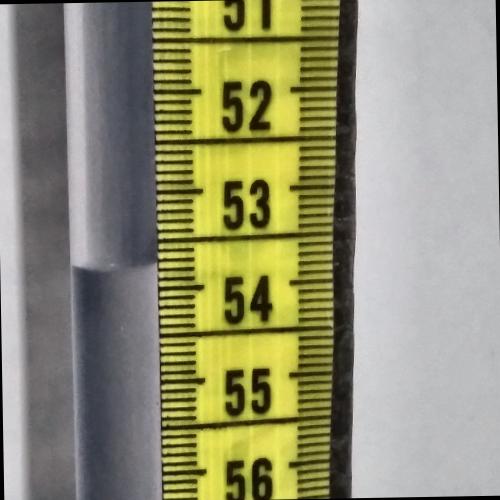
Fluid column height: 53.7 cm